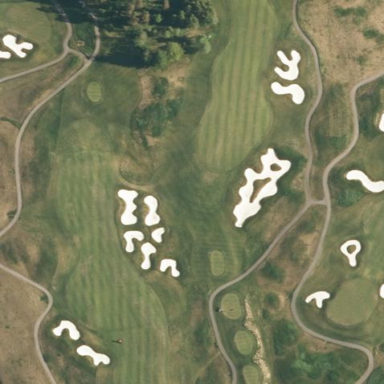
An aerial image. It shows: Rough grassy area used for golf.